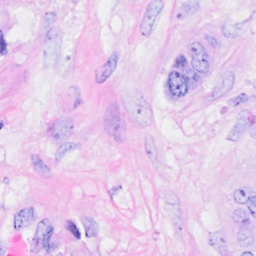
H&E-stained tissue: Breast